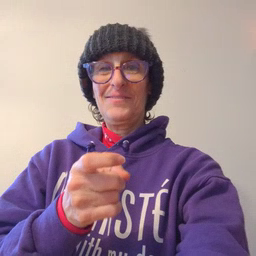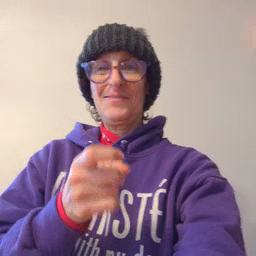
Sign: gift